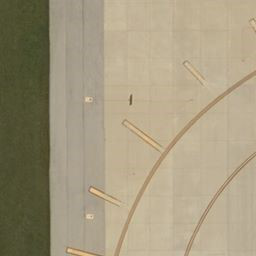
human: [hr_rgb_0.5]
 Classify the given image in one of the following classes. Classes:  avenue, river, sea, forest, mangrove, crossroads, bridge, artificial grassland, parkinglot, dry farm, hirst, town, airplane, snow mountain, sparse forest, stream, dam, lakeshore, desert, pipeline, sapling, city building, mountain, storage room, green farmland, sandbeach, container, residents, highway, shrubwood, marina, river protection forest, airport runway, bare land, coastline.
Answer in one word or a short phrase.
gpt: airport runway